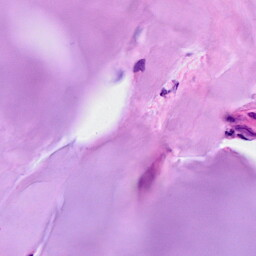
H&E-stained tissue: Breast